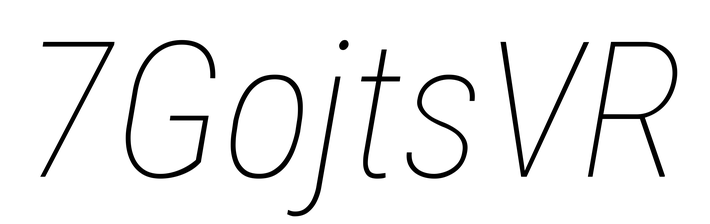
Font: Roboto-Italic_Condensed_Thin_Italic